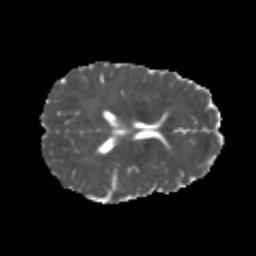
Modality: MD
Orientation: axial
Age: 22
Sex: female
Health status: healthy
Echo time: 0.074 s